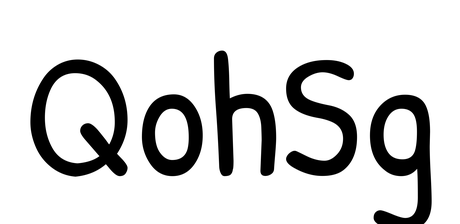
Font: PatrickHand-Regular